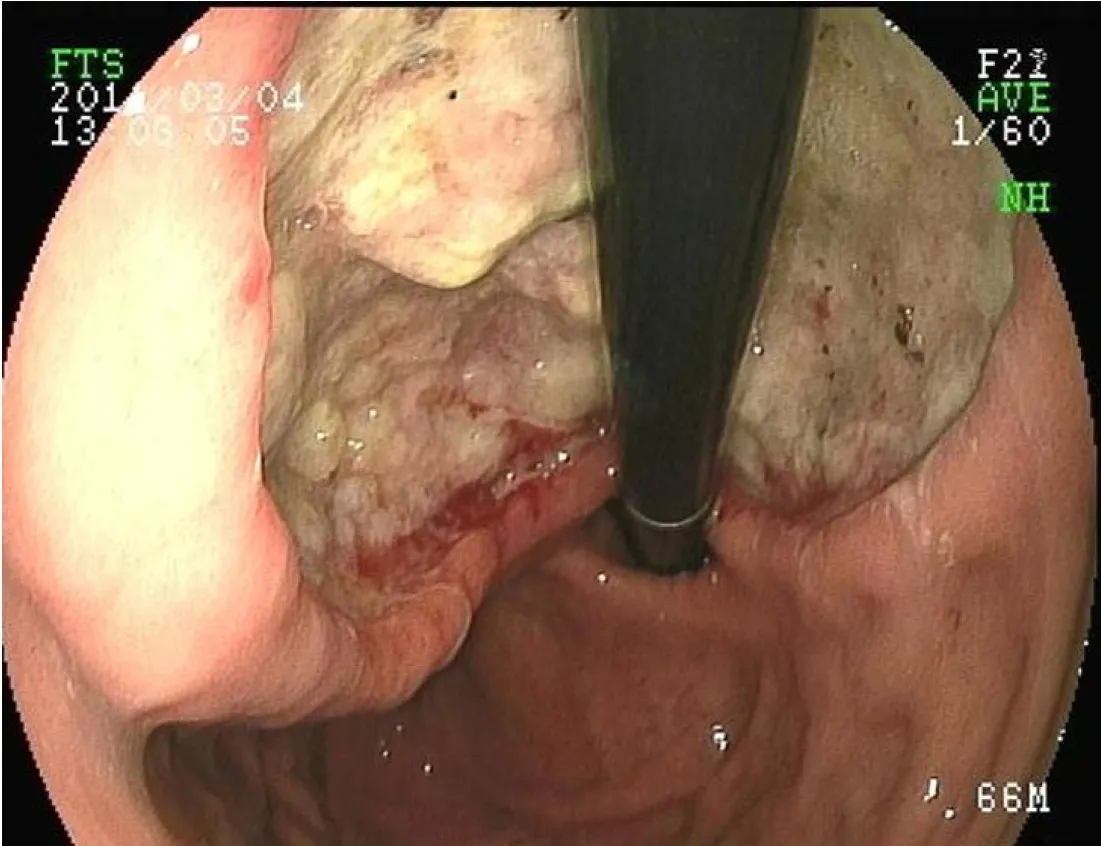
Gastric endoscopy confirmed an ulcerated tumor with bleeding along the lesser curvature of the proximal stomach.
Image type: endoscopy (gi_endoscopy)